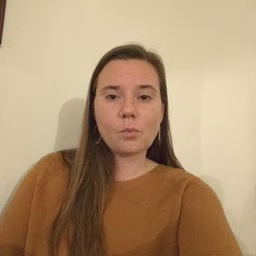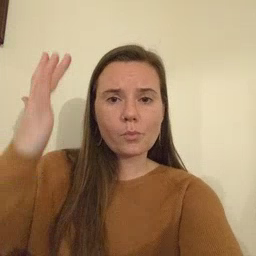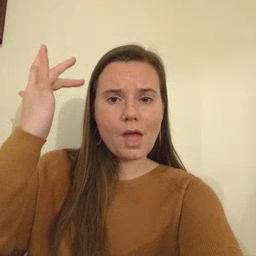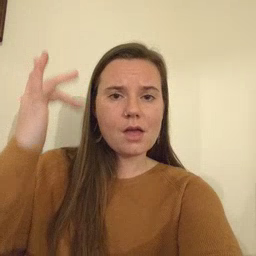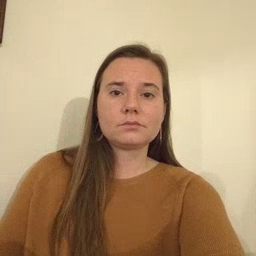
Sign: why